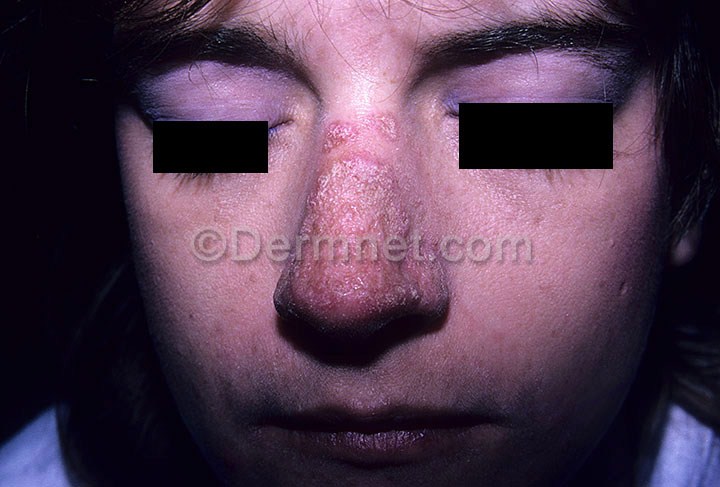
Disease: Lupus and other Connective Tissue diseases